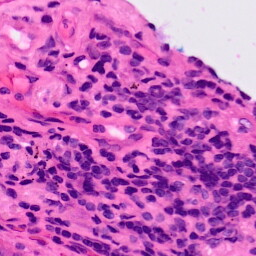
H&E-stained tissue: Lung